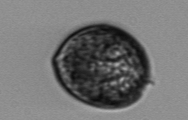
Label: Prorocentrum